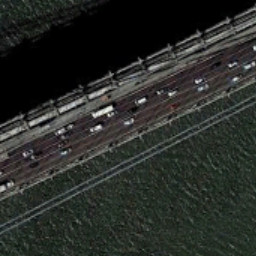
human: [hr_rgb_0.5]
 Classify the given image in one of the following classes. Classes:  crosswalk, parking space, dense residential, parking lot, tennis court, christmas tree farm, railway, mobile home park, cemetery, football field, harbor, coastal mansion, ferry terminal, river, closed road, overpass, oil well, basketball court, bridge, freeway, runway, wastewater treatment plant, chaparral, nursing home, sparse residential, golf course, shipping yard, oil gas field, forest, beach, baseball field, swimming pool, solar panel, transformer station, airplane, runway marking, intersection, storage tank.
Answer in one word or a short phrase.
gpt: bridge